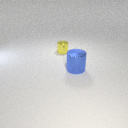
large blue metal cylinder to the right of small yellow metal cylinder